Question: For a project I have to include a background image into a css3 arrow shape (facing right). Below is the HTML/CSS. What I want to achieve is that the image extends from the rectangled box over in the triangular (border) box.

HTML:
'''
<div id="arrow"></div>
'''
Css:
'''
#arrow {
width: 128px;
height: 100px;
background-color: #f0f0f0;
border: 1px solid #999;
position: relative;
background-image: url(http://upload.wikimedia.org/wikipedia/commons/3/32/Bee-apis.jpg);
}
#arrow:after {
content: '';
position: absolute;
top: 0px;
left: 128px;
width: 0;
height: 0;
border: 50px solid transparent;
border-left: 12px solid #f0f0f0;
}
#arrow:before {
content: '';
position: absolute;
top: 0px;
left: 129px;
width: 0;
height: 0;
border: 50px solid transparent;
border-left: 12px solid #999;
}
'''
<URL>. How do you approach this problem? I have no problems using code that is not compatible with IE7/8/9.
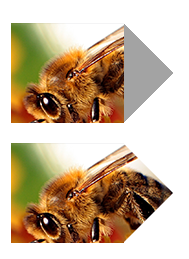
Answer: Not sure why you want to do something in a harder way, but here's your <URL>
You can use svg to draw a path.
'''
<svg id="svg-defs">
<defs>
<clipPath id="clip-triangle">
<polygon points="0,0 150,0 300,150 150,300 0,300 0,0"/>
</clipPath>
</defs>
</svg>
'''